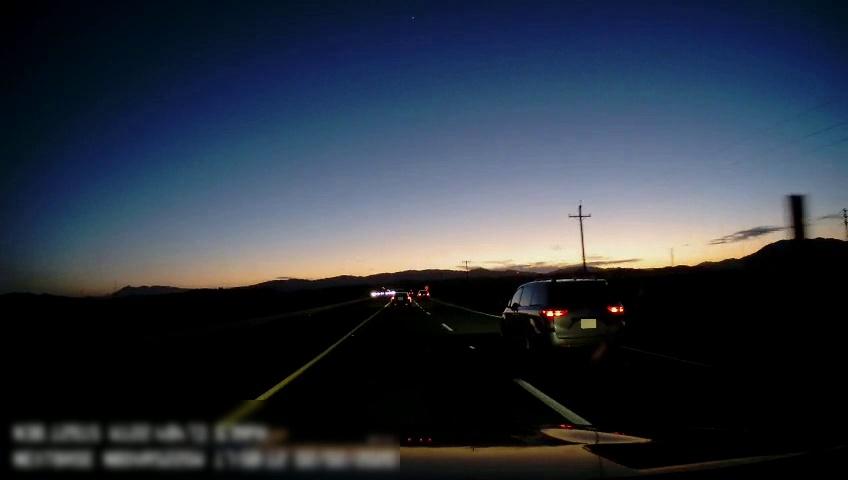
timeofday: Dusk/Dawn/Twilight
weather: Sunny
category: Drivable Space
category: Vehicles | SUV
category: Vehicles | SUV
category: Vehicles | SUV
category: Lanes | Alternate Lane
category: Lanes | Current Lane
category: Lanes | Current Lane